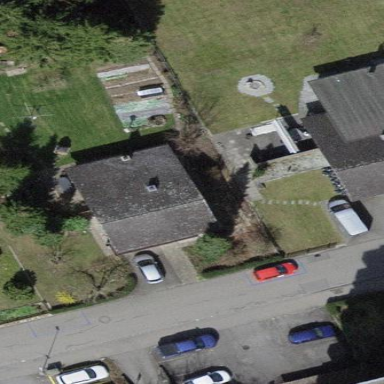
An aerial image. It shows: Detached building.